Chest X-ray:
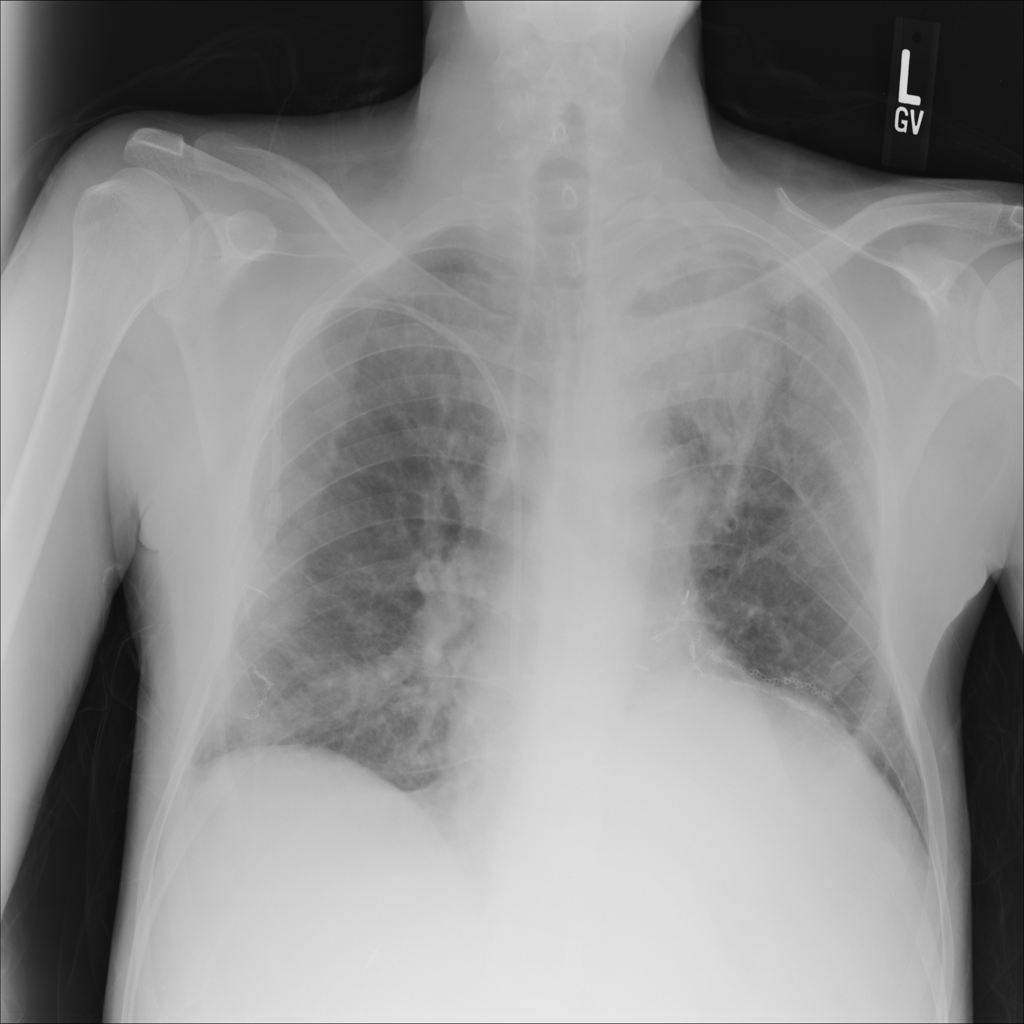
Findings: Consolidation, Fibrosis
No abnormal finding: no